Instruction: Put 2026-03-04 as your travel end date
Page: home
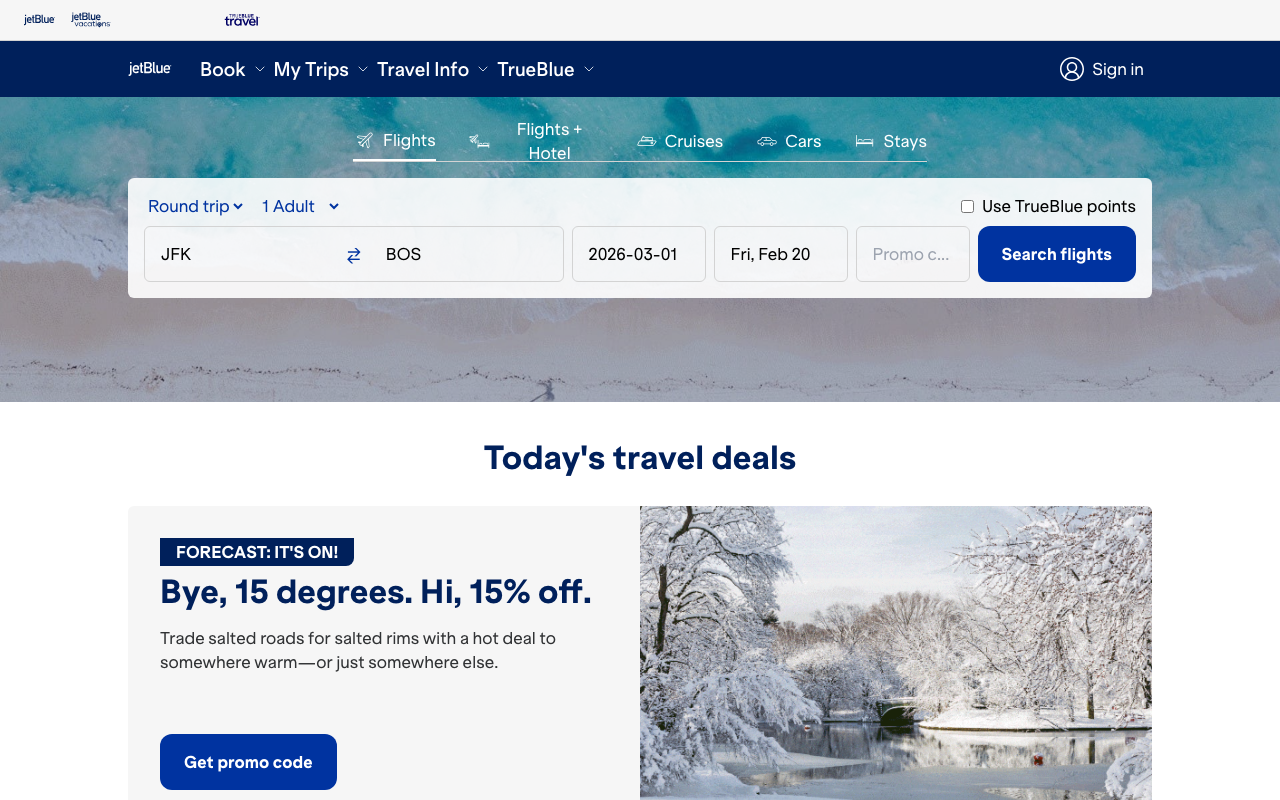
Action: type